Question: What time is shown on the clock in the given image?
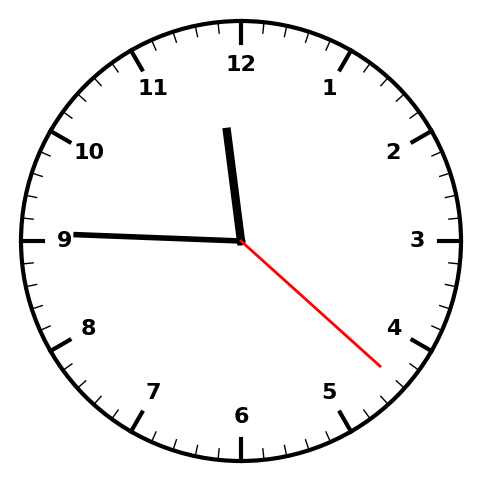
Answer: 11:45:22